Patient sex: M
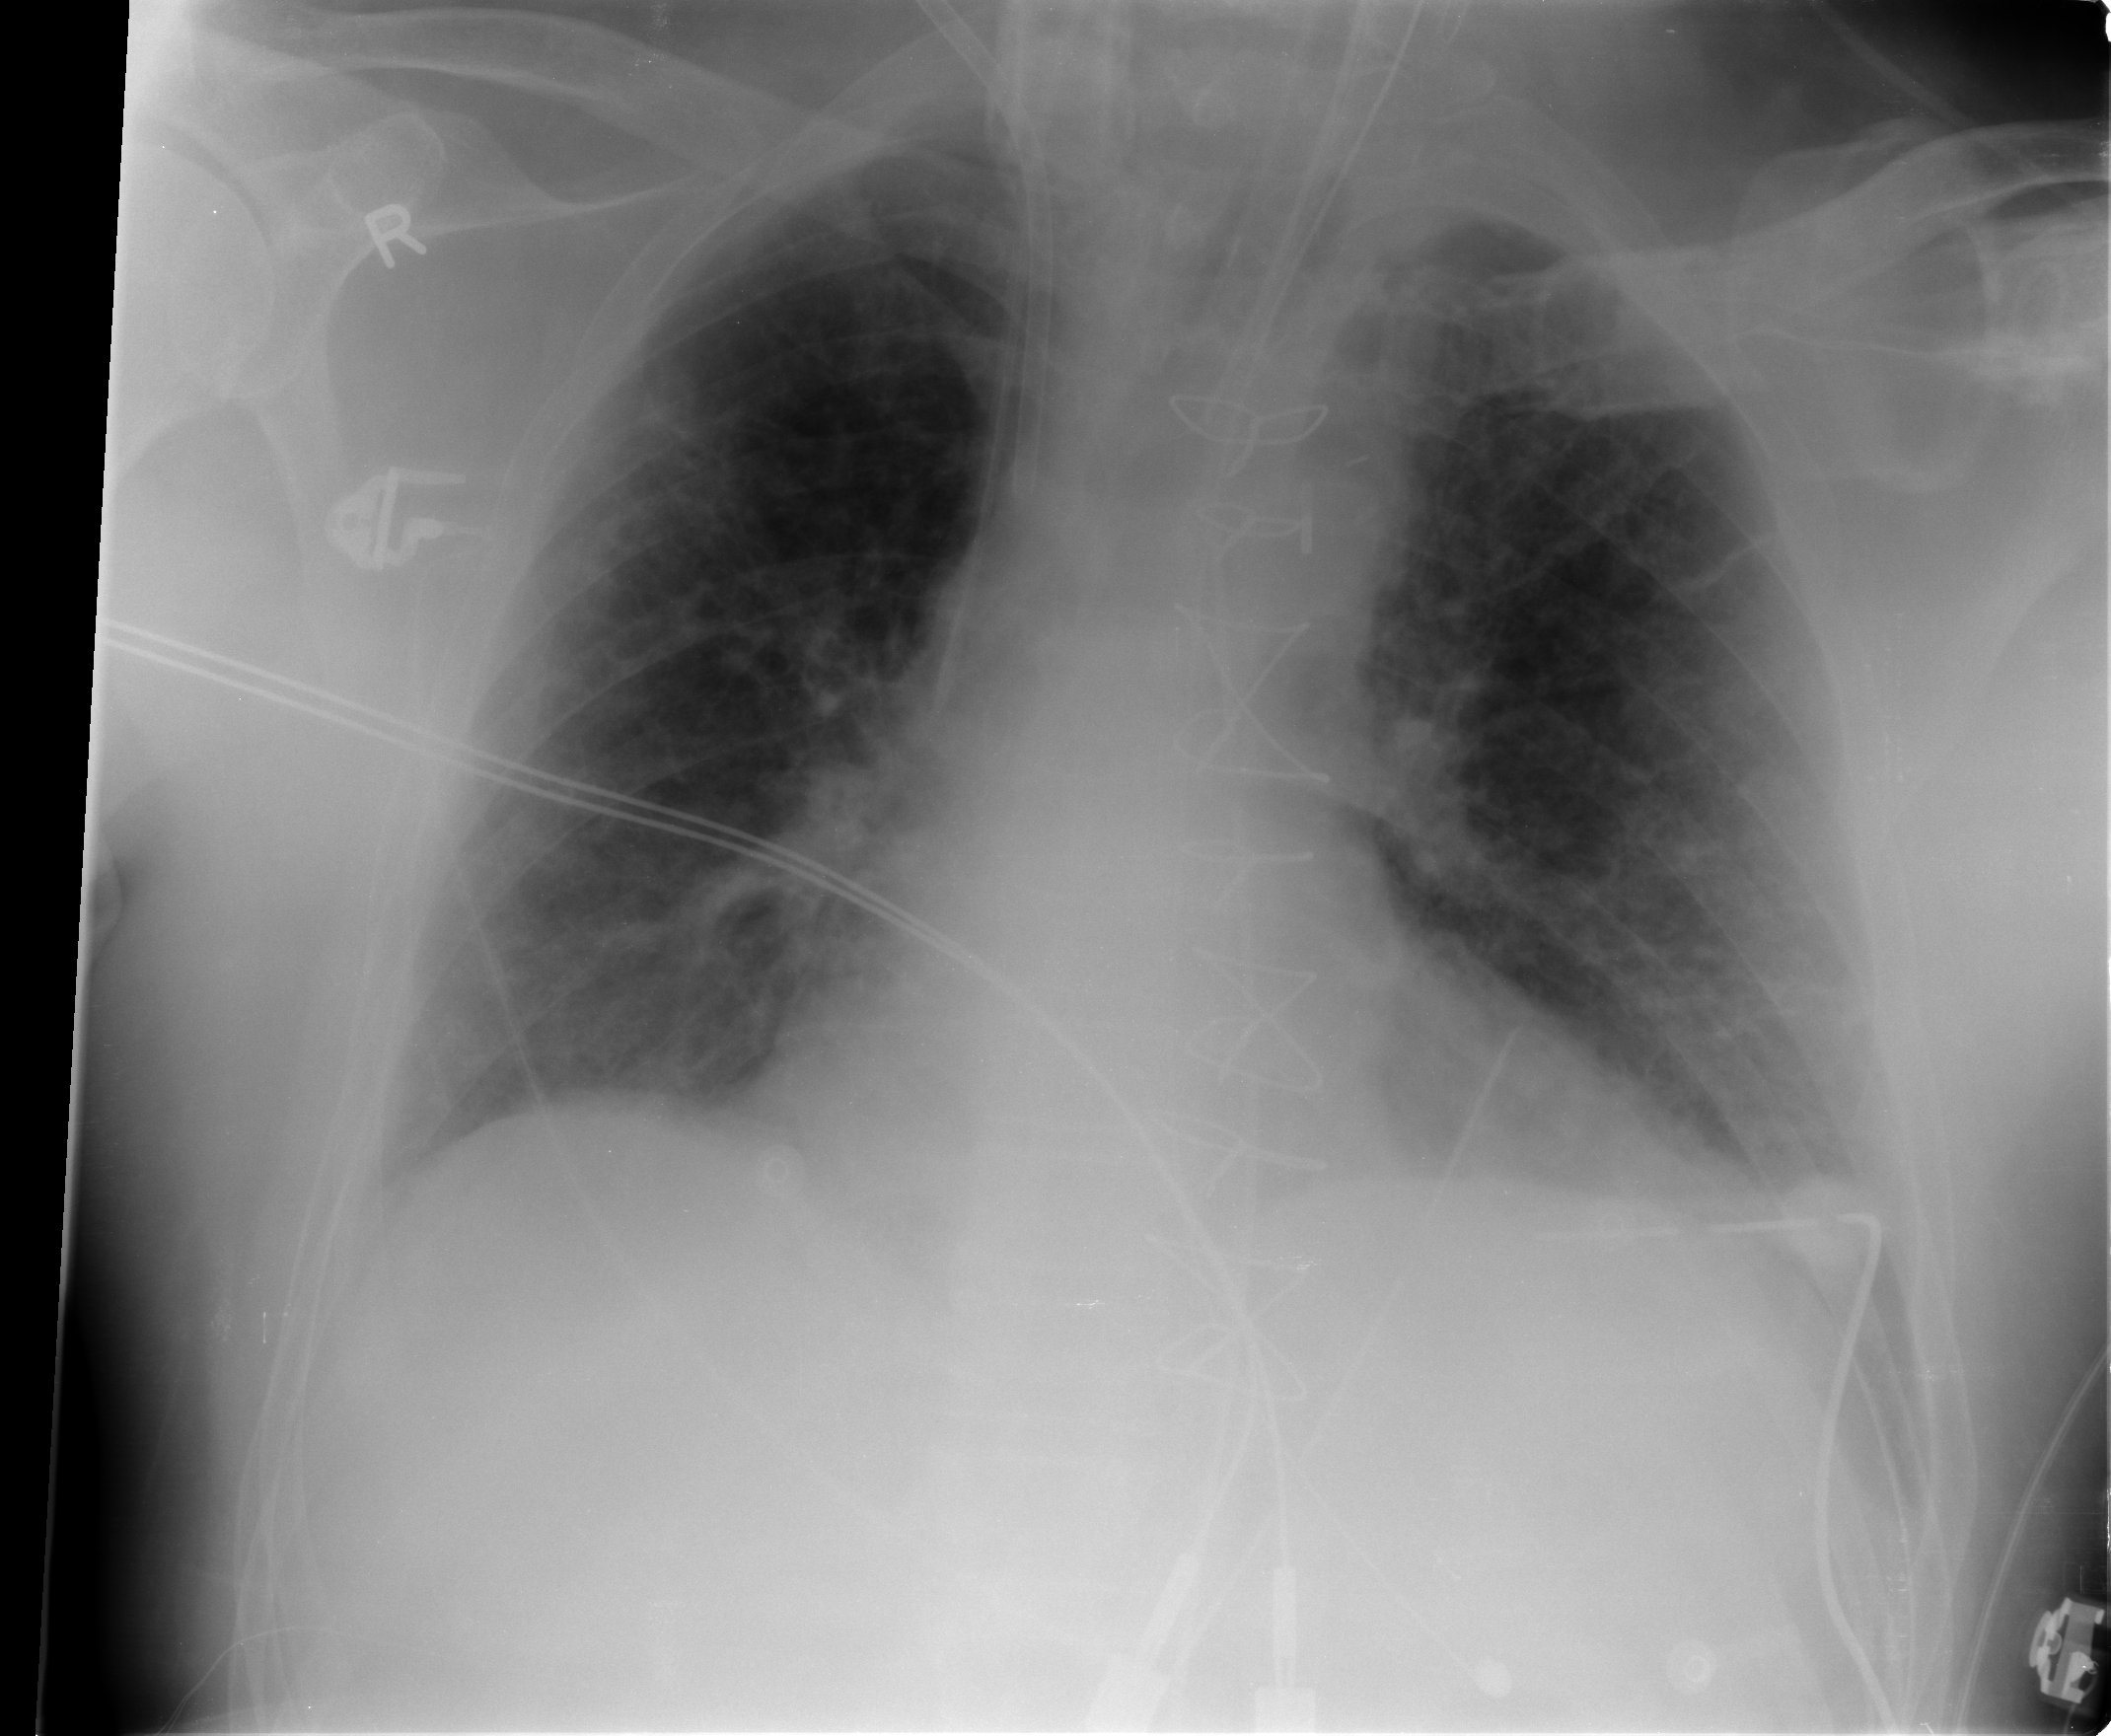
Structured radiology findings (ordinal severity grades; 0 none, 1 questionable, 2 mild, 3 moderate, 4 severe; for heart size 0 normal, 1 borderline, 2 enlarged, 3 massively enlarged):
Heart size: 2
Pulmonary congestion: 2
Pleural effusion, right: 0
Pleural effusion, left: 0
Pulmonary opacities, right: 0
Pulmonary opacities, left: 0
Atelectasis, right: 2
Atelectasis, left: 2